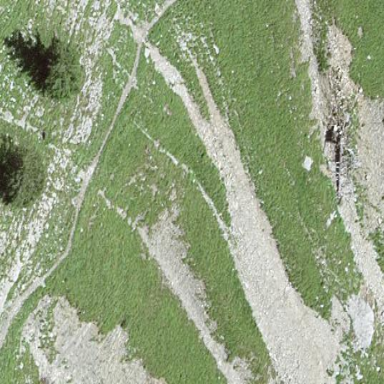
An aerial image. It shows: Natural scree.